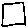
Label: square